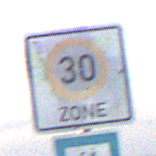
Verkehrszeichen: BeginnZone30
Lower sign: SackgasseRadverkehrDurchlaessig
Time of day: SunriseSunset
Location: Outdoor (Nature)
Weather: PartlyCloudy
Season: NotSpecified
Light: Natural